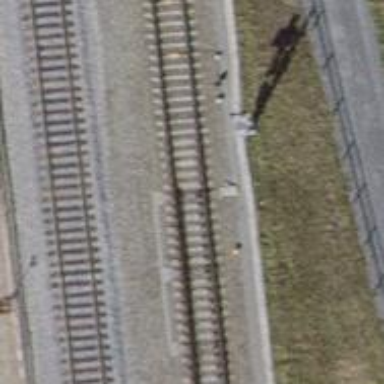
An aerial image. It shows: Railway switch.